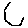
Label: hexagon